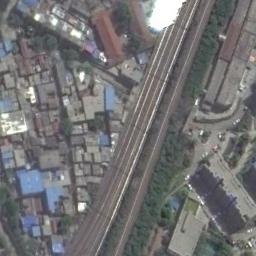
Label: railway